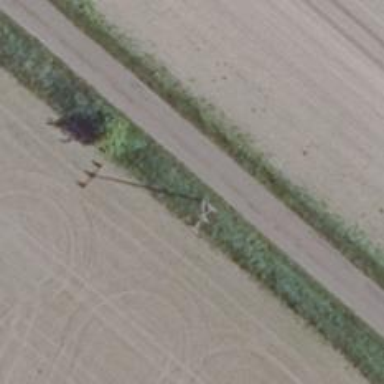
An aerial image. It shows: Minor power line with three cables.